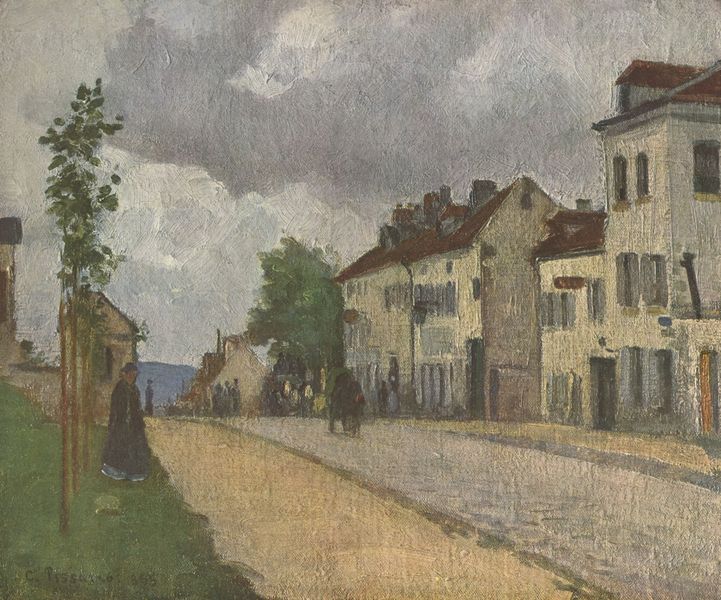
Titel: Straße in Pontoise (Rue de Gisors)
Künstler: Camille Pissarro
Standort: Wien
Institution: Österreichische Galerie im Belvedere
Schlagwörter: baum, berg, blau, dunkel, gemälde, himmel, laub, wolken, aquarell, bäume, cezanne, gelb, grün, impressionismus, landschaft, menschen, ocker, sand, stadt, braun, fenster, frankreich, frau, grau, hell, hintergrund, kleid, orange, schwarz, strasse, tür, weiss, dach, dame, gebäude, gras, haus, rasen, rot, weg, wiese, wolke, beige, leute, malerei, alt, stein, signatur, öl, häuser, hügel, wind, pastos, mantel, traurig, fensterläden, pferd, schornstein, bewölkt, düster, ansicht, fassade, fassaden, ort, passanten, pflaster, türen, abhang, creme, dorf, dächer, giebel, nebel, fußgänger, kutsche, regentag, bretagne, staffage, unwetter, wetter, impressionistisch, allein, regen, eingänge, bürgersteig, gehsteig, diesig, spaziergang, munch, kuppe, gehweg, pflastersteine, trottoir, bordstein, bedrohlich, bürgertum, malen, trüb, putz, ländlich, etagen, spaziergänger, pferdegespann, stockwerke, gewölk, wohnungen, häuserzeile, hausfront, satteldächer, satteldach, pissaro, pissarro, gepflastert, trist, seurrat, gräue, junge bäume, frau blau, gebeude, breagne, bretanien, heuser